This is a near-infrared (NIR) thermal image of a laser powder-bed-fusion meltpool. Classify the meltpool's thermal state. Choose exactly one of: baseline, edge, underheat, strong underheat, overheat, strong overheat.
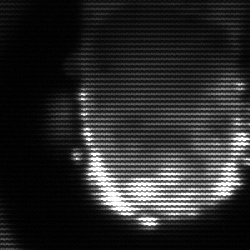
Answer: baseline